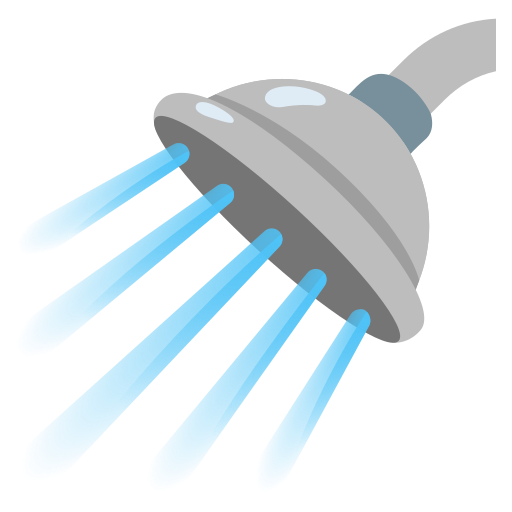
Emoji: 🚿